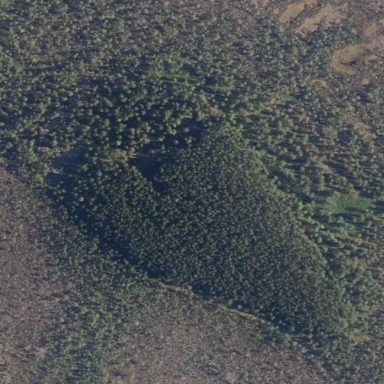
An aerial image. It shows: Islet covered with woodland.